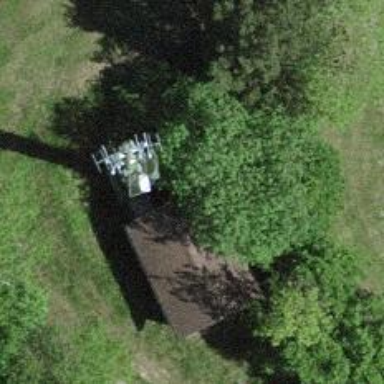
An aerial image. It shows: Communication tower.